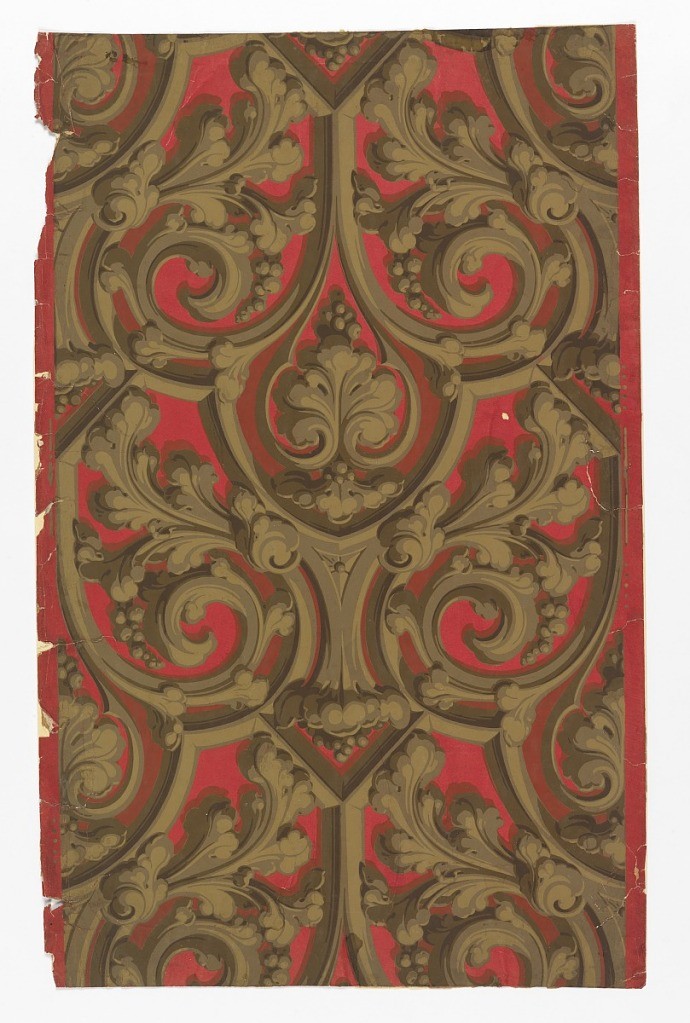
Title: Sidewall
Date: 1840–60
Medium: Block-printed on paper
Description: Gothic-style tracery, printed in shades of tan and brown on bright red ground.